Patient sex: F
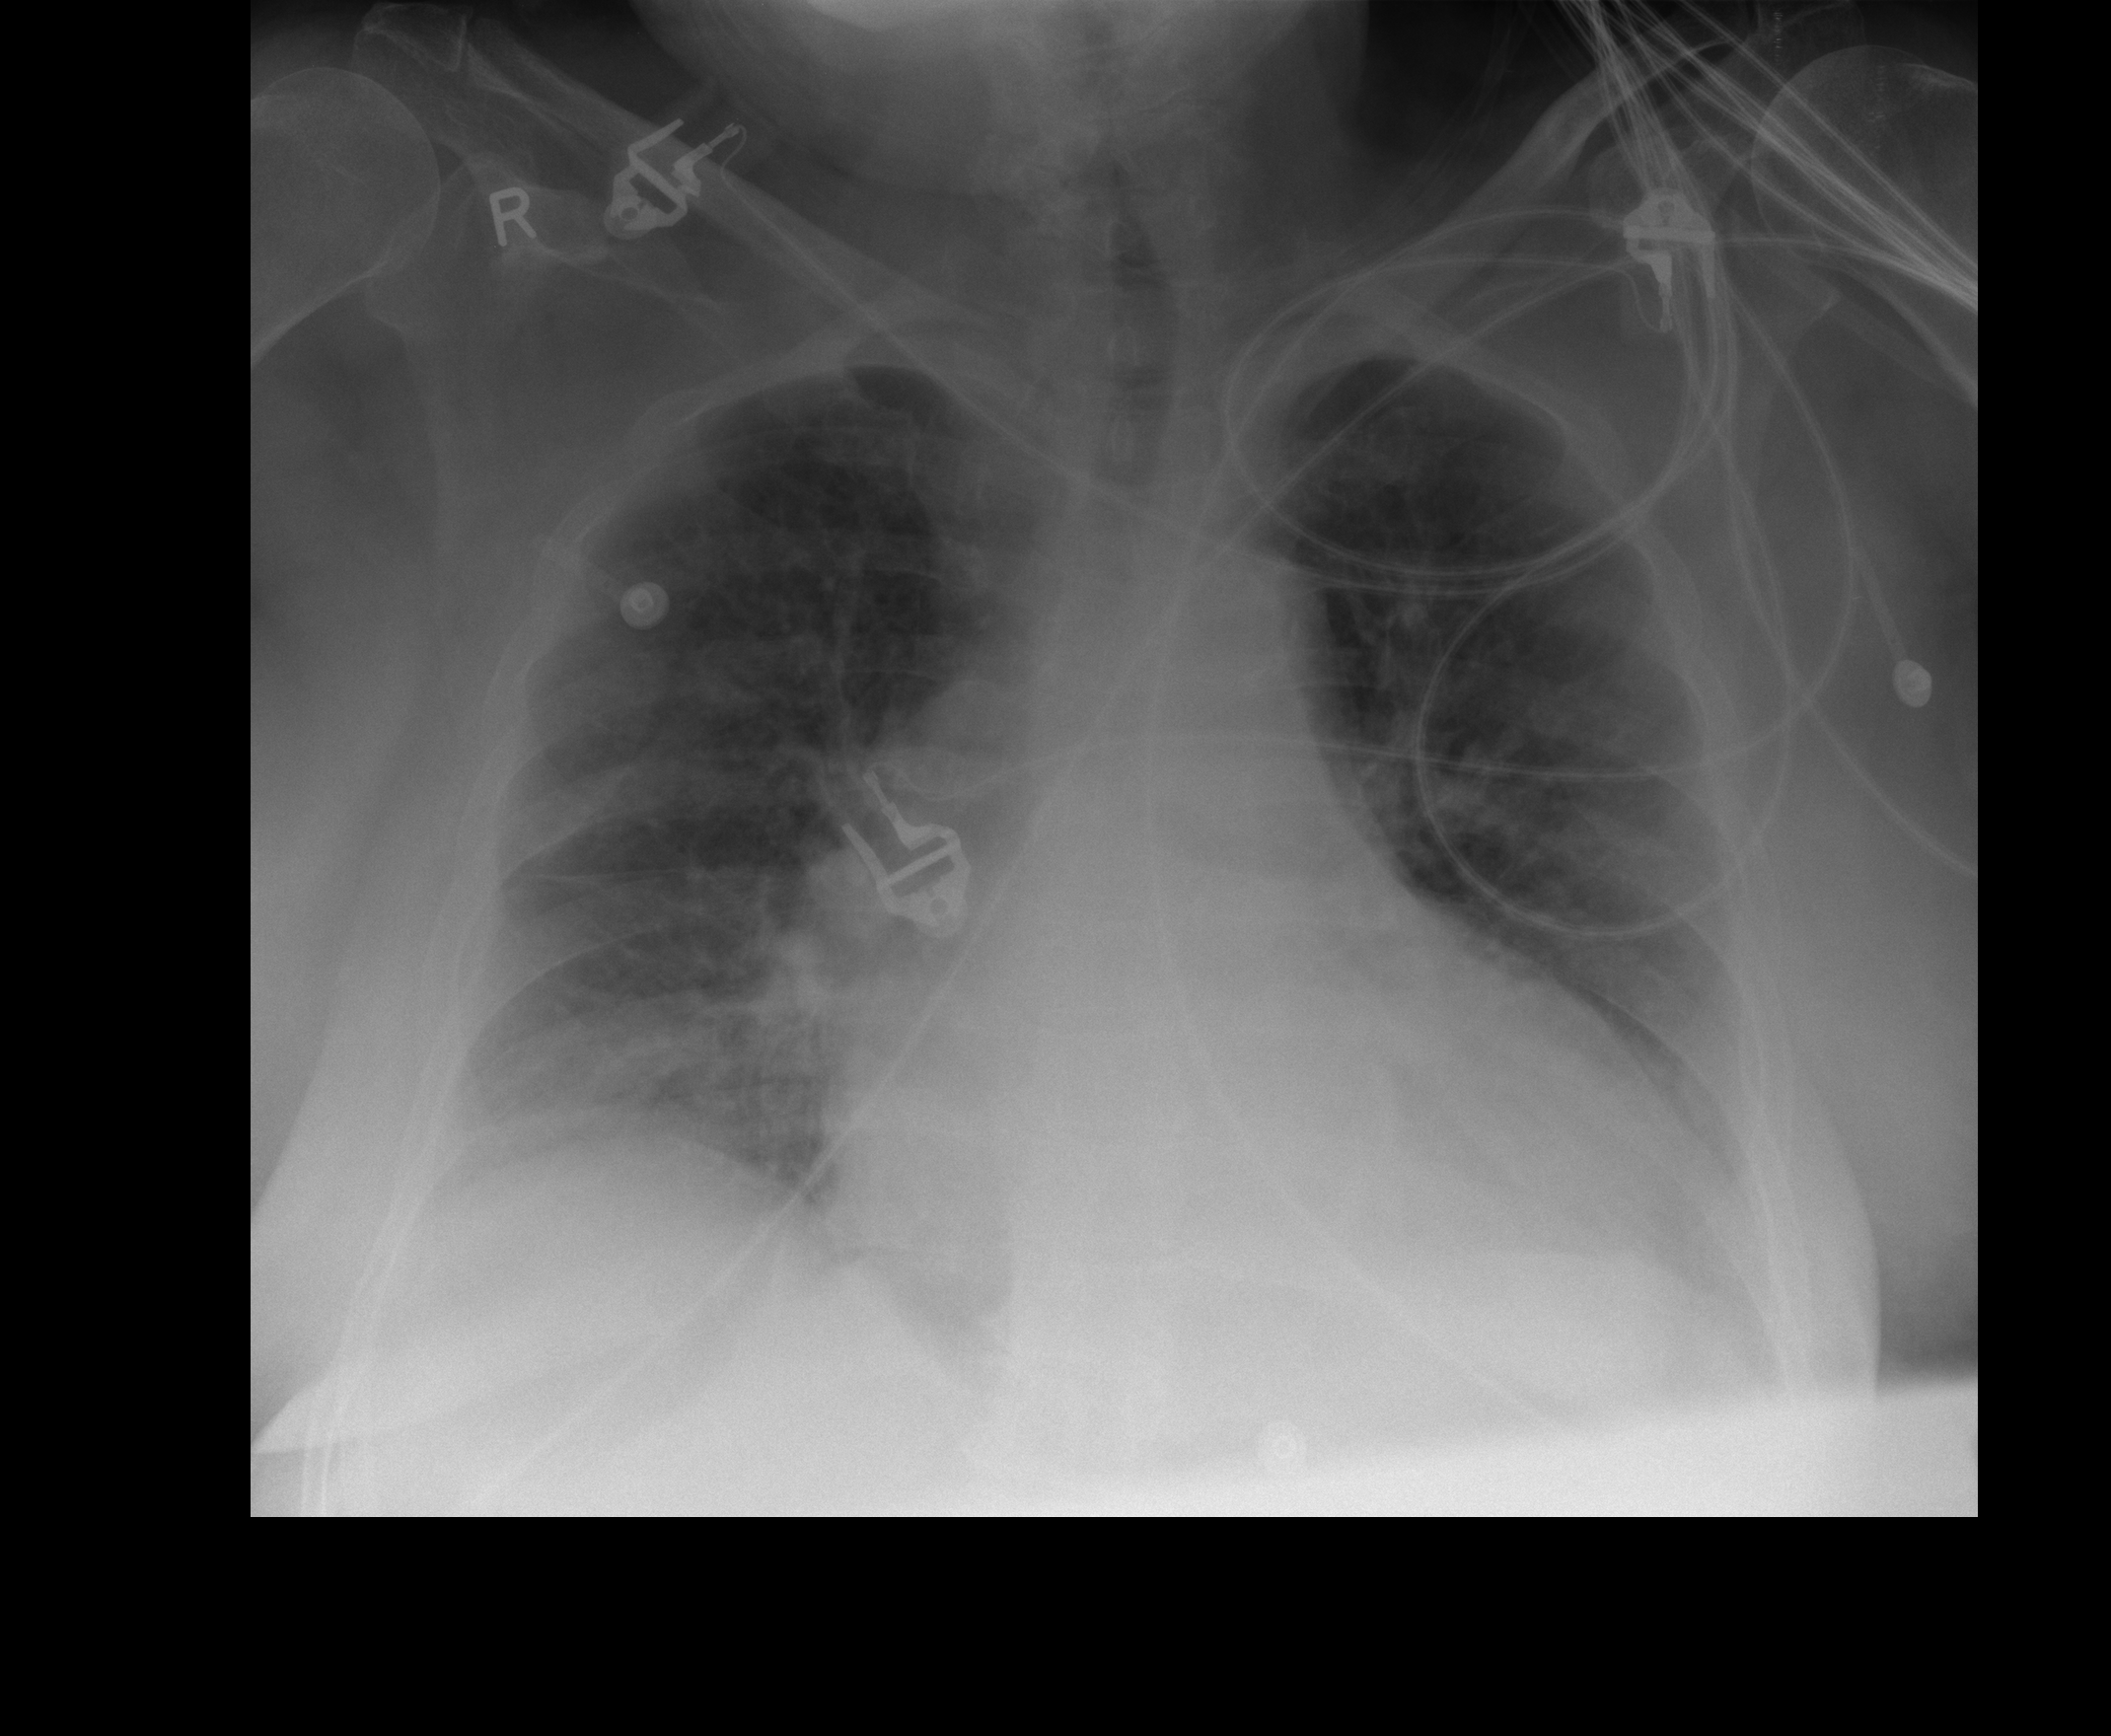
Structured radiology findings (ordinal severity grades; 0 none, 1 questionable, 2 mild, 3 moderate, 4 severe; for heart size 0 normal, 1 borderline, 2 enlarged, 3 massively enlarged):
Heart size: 2
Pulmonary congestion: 1
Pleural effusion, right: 1
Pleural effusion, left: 1
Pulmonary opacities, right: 0
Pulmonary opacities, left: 0
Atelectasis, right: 2
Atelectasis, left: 1